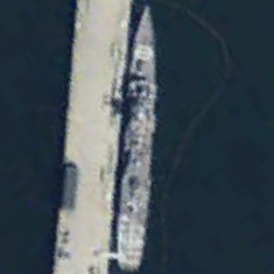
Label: Ticonderoga-class_cruiser